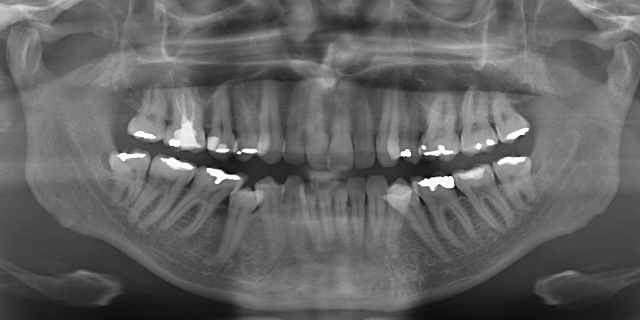
adult